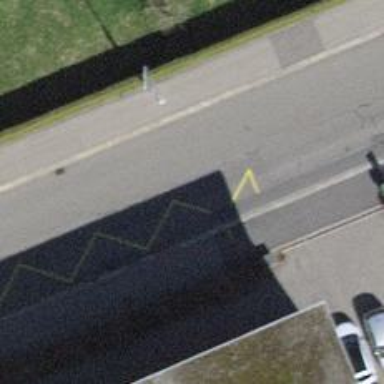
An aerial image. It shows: Public transport stop position.